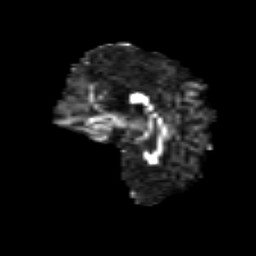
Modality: FA
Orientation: sagittal
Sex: female
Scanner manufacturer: siemens
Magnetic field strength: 3 T
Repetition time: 5 s
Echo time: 0.071 s